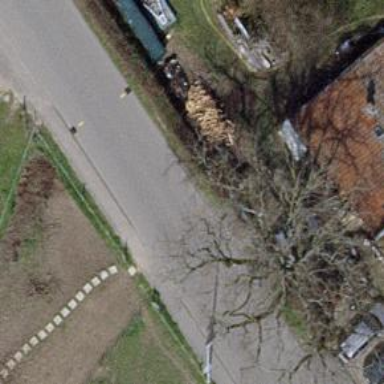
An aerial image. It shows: Hedge acting as barrier.